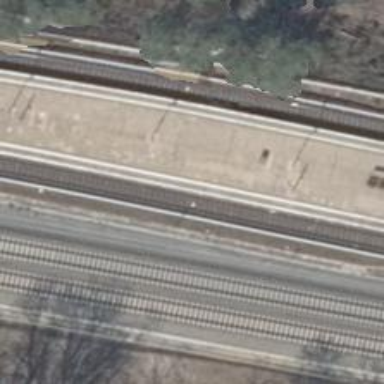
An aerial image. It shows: Railway signal.